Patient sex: F
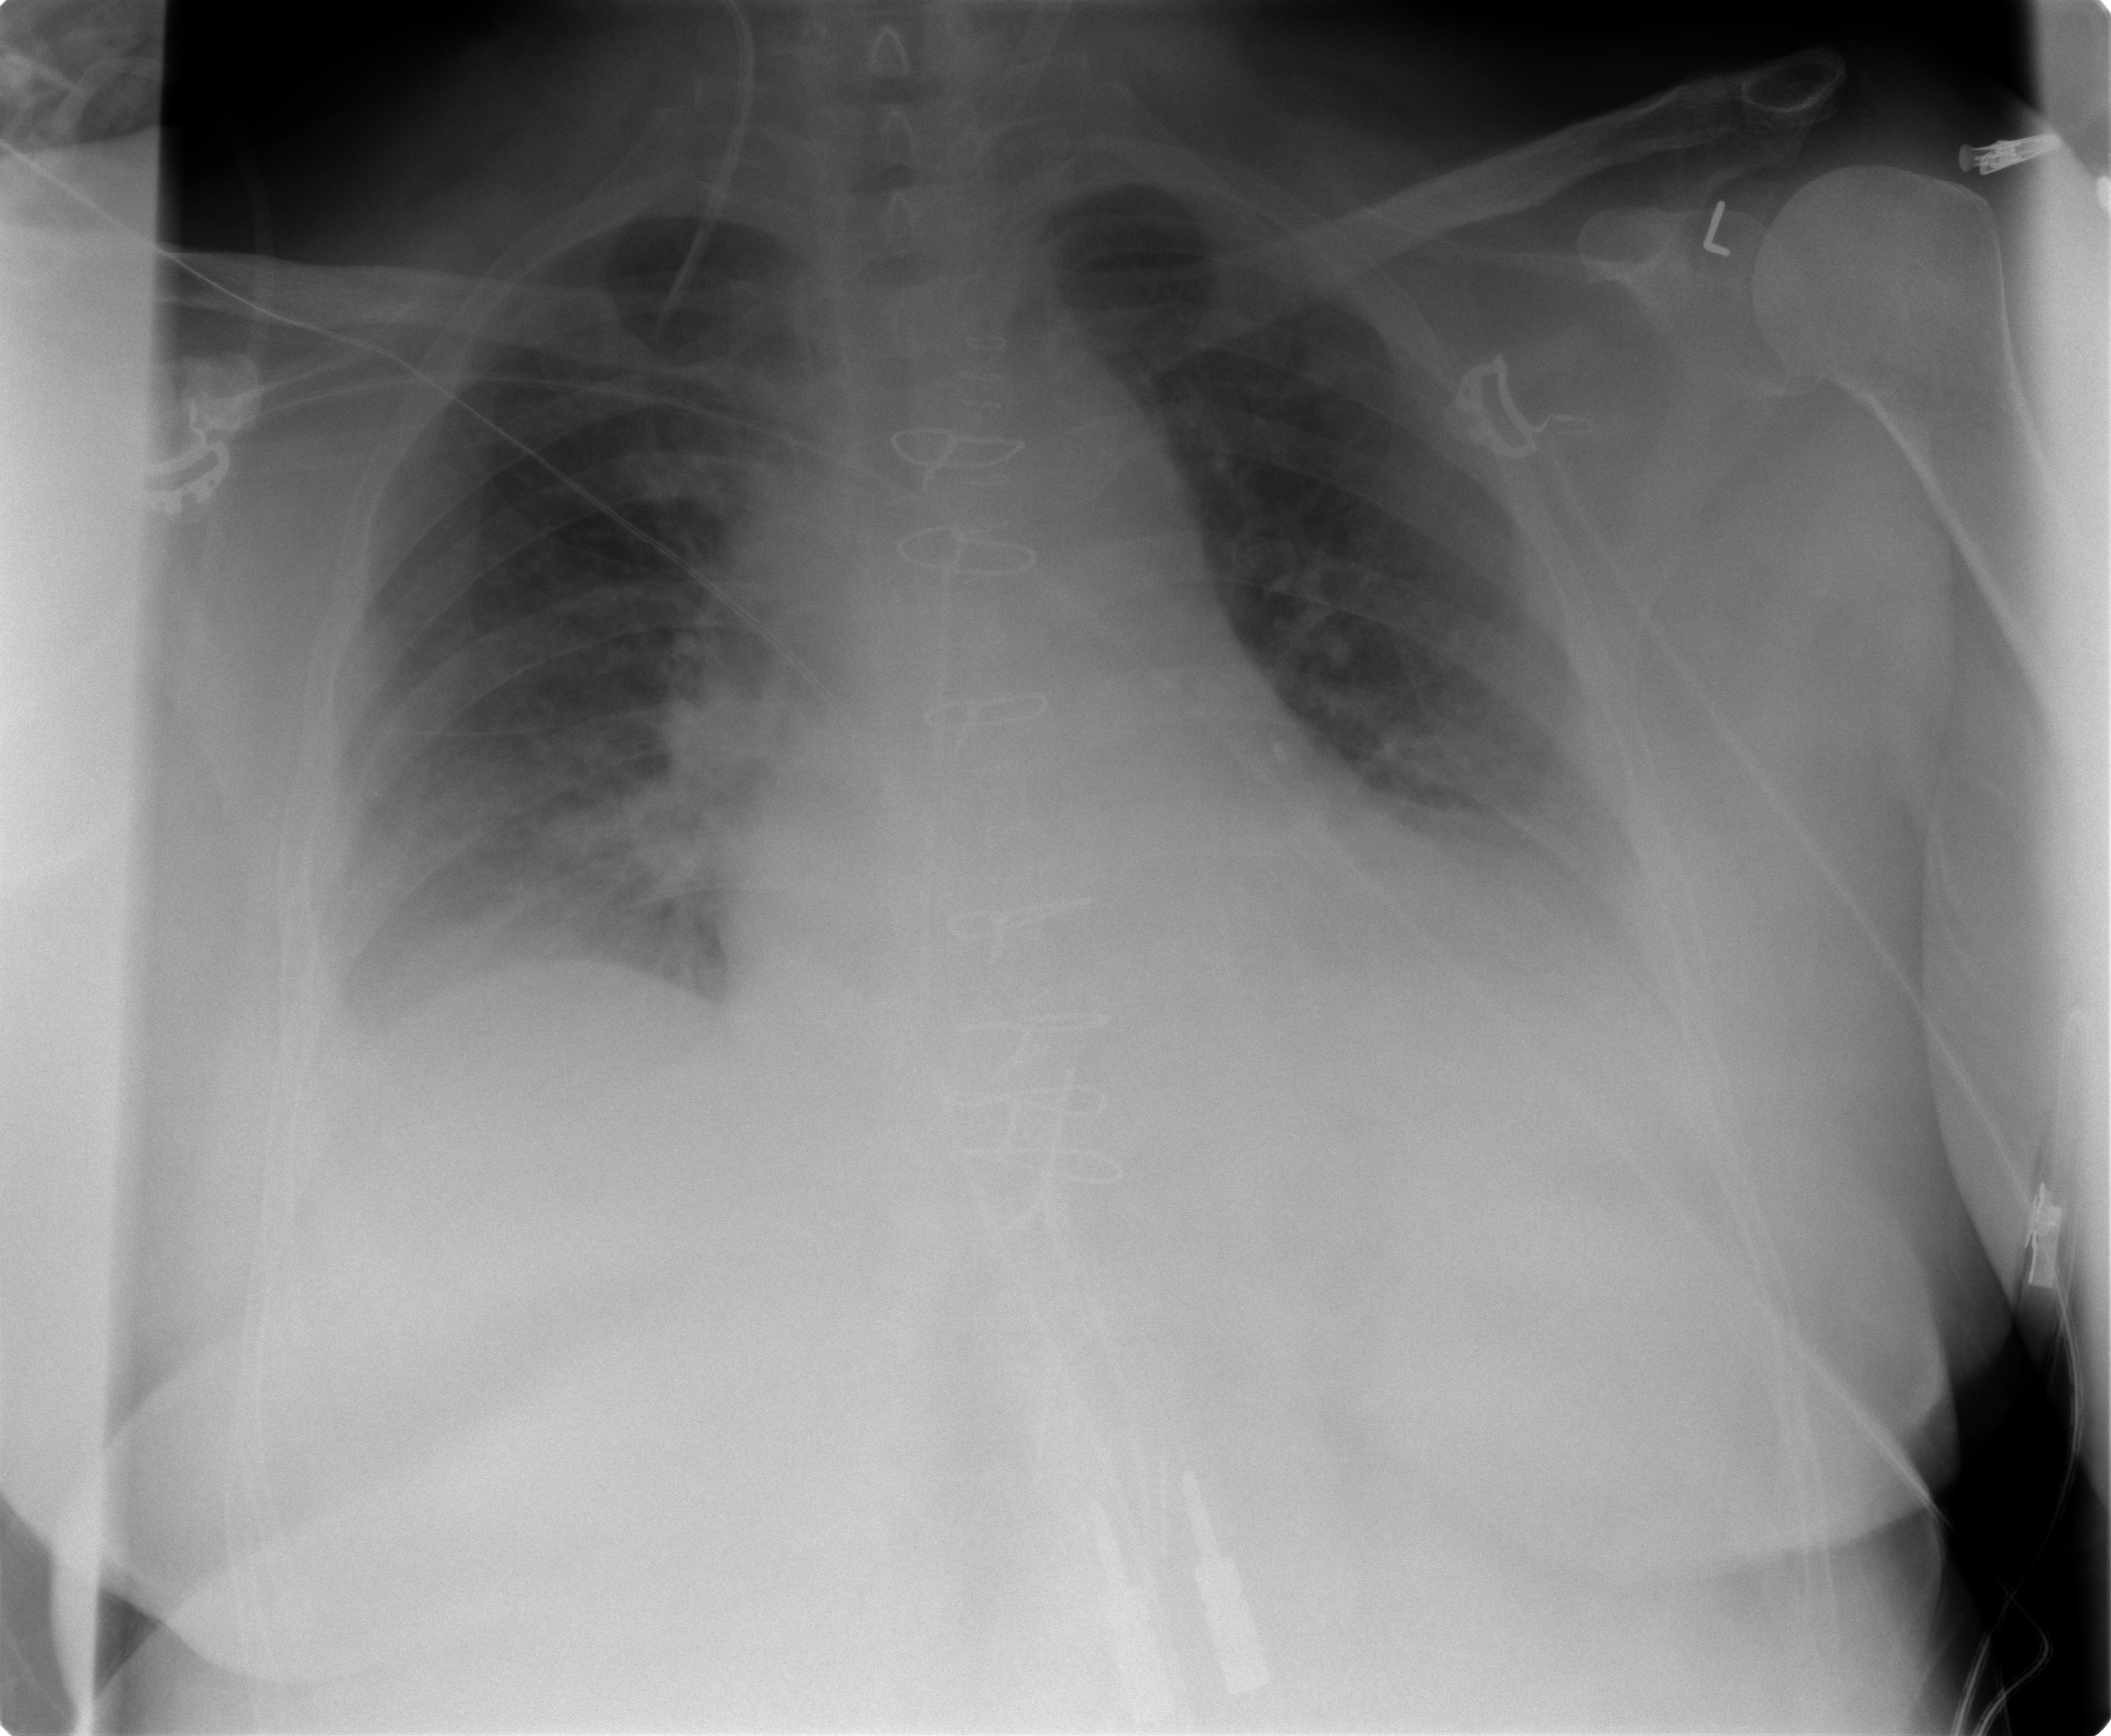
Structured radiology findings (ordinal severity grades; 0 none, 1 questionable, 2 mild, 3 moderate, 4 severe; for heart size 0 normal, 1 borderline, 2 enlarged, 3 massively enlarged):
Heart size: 0
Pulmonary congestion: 0
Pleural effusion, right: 1
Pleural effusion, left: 2
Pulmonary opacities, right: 0
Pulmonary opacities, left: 0
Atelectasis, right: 2
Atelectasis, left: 2